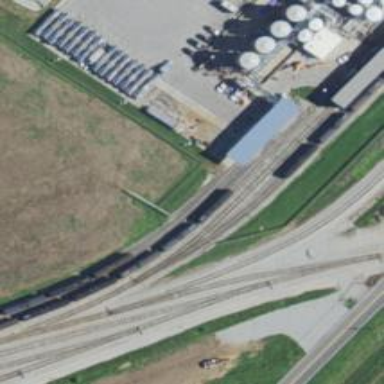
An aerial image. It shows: Rail spur service.